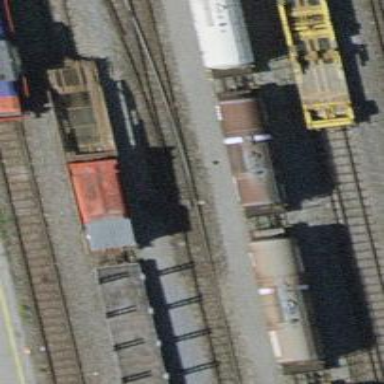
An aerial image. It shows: Railway switch.